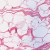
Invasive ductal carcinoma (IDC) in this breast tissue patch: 0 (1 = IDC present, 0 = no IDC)